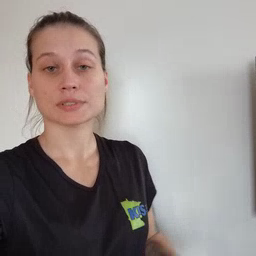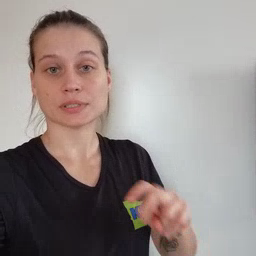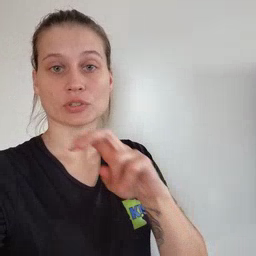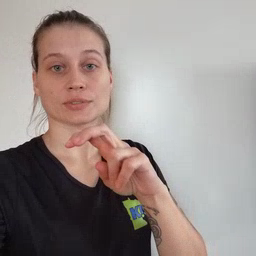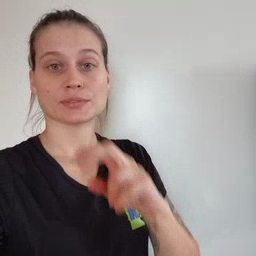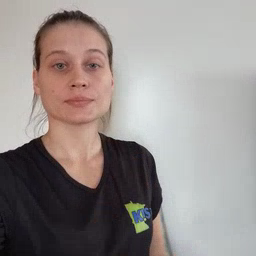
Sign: stairs